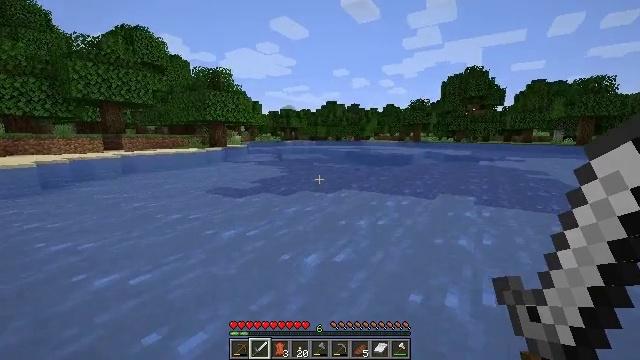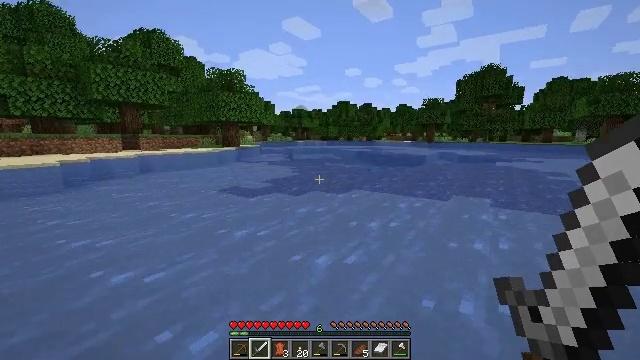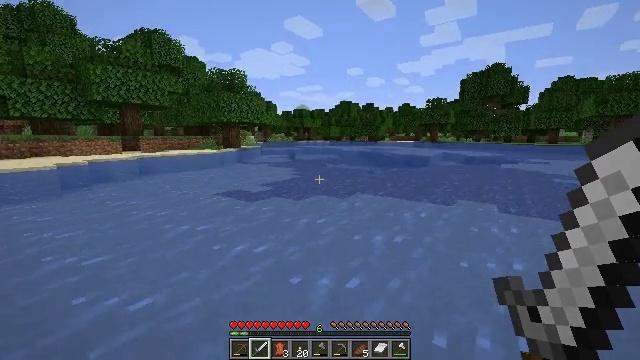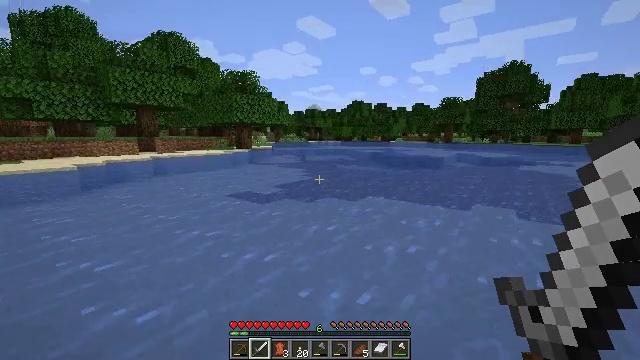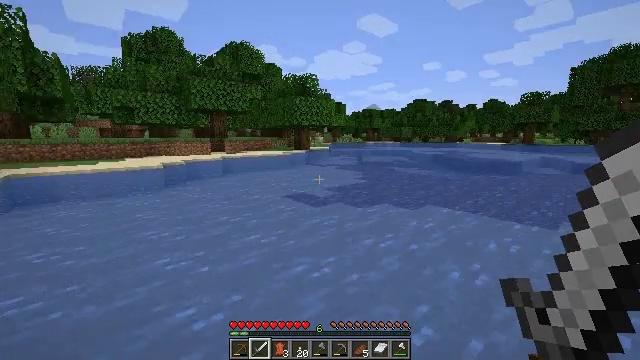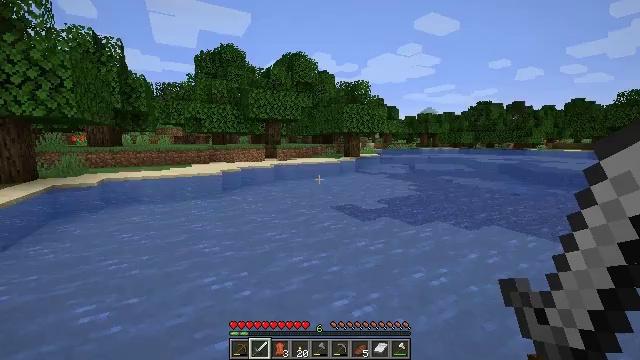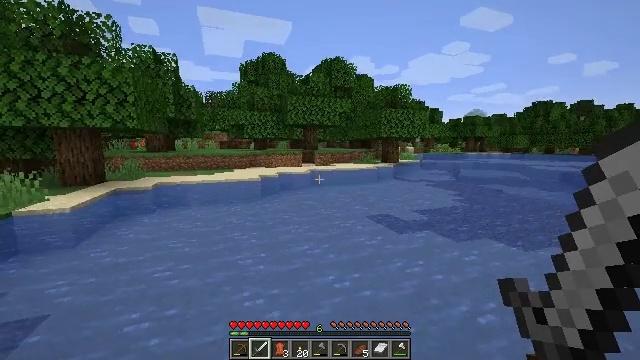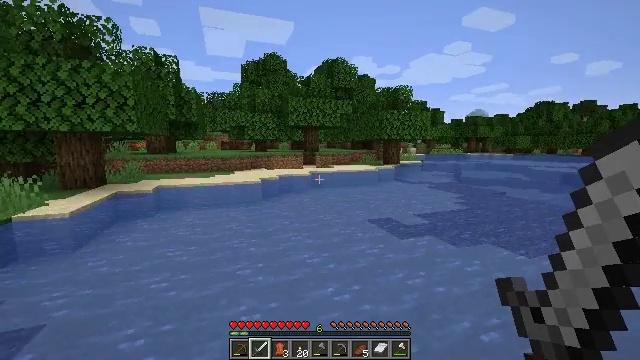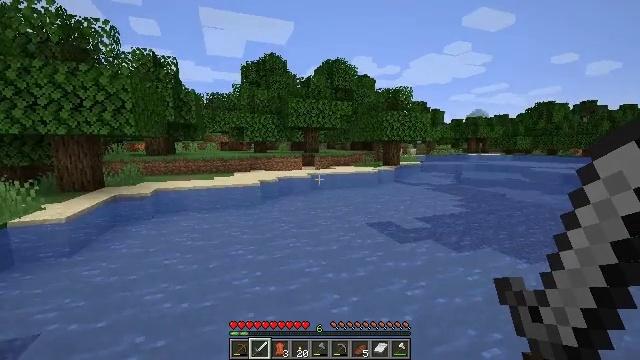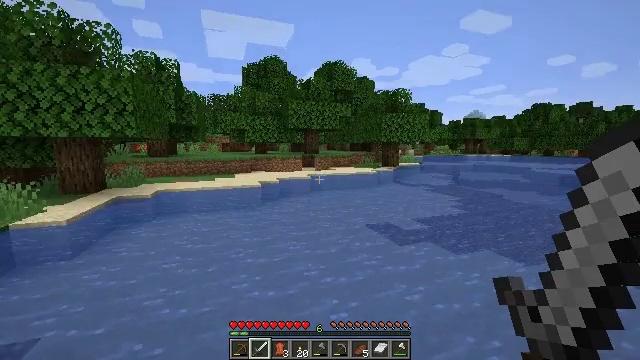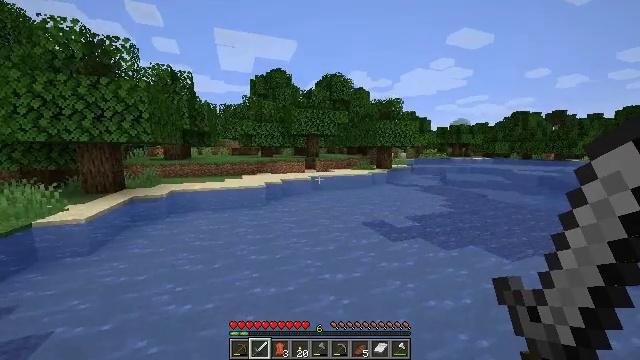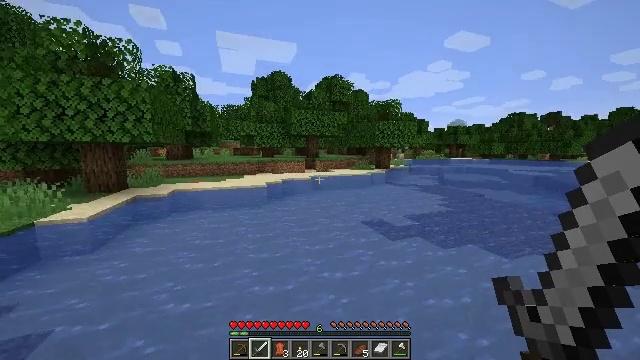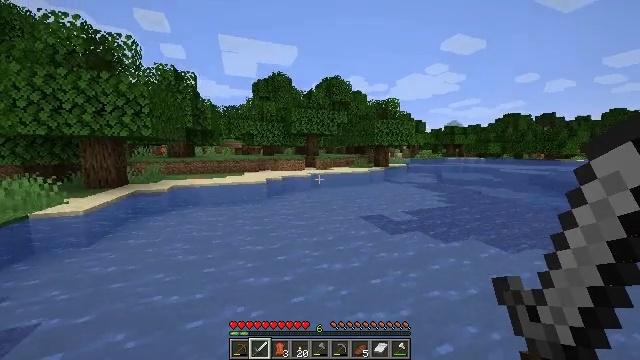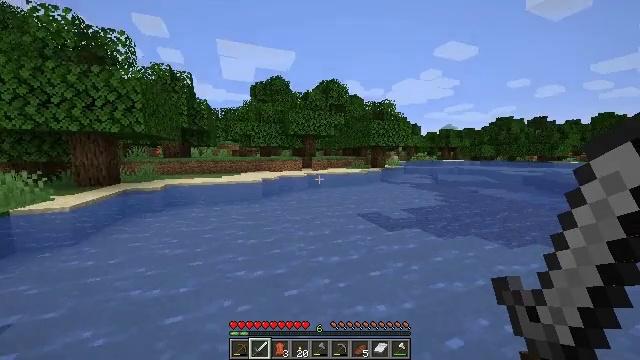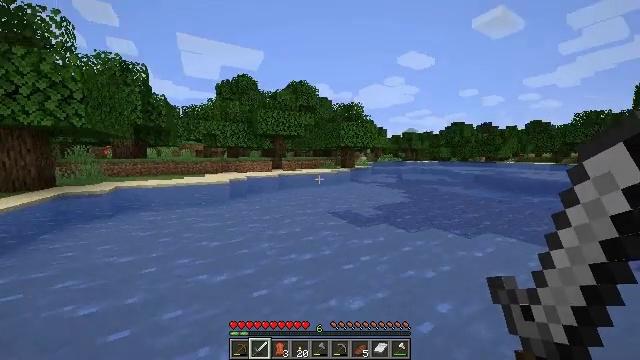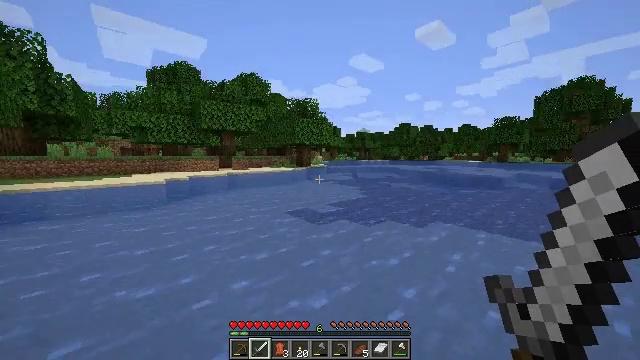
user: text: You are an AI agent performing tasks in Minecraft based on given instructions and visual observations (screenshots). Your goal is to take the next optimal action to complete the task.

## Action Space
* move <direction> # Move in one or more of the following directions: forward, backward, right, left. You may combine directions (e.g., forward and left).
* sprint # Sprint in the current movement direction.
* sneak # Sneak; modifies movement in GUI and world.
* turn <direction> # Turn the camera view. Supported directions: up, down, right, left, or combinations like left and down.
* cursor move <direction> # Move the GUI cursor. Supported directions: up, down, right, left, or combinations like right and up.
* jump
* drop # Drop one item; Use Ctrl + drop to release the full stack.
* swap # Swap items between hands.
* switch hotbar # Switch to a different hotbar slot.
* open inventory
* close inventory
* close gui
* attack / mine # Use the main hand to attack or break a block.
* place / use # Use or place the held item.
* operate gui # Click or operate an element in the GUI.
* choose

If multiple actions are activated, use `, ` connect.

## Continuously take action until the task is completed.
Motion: motion action
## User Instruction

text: Collect some oak leaves.
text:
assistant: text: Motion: move forward, sprint, turn left, jump
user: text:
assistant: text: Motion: move forward, sprint, jump
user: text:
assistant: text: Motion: move forward, sprint, turn left, jump
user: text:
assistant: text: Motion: move forward, sprint, turn left, jump
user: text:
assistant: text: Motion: move forward, sprint, turn left and up, jump
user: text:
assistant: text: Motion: move forward, sprint, turn left, jump
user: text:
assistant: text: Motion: move forward, sprint, jump
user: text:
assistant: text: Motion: move forward, sprint, jump
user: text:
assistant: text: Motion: move forward, sprint, jump
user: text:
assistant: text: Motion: move forward, sprint, jump
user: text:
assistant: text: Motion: move forward, sprint, jump
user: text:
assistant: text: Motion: move forward, sprint, jump
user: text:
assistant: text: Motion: move forward, sprint, jump
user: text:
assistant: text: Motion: move forward, sprint, turn right, jump
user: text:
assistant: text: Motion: move forward, sprint, turn right, jump
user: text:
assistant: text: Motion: move forward, sprint, turn right, jump
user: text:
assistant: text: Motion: move forward, sprint, turn right, jump
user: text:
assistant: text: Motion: move forward, sprint, turn right, jump
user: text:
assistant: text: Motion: move forward, sprint, turn right, jump
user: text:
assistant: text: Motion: move forward, sprint, turn right, jump
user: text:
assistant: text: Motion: move forward, sprint, turn right, jump
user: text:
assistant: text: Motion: move forward, sprint, turn right, jump
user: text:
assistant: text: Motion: move forward, sprint, jump
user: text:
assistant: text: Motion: move forward, sprint, jump
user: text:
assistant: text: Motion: move forward, sprint, jump
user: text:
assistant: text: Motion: move forward, sprint, jump
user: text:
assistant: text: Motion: move forward, sprint, jump
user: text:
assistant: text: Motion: move forward, sprint, jump
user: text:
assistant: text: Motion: move forward, sprint, jump
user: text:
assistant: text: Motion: move forward, sprint, jump